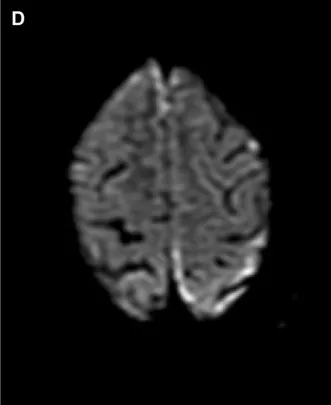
Brain magnetic resonance imaging (MRI):Rheumatoid meningitis. (D) Axial DWI sequence shows new areas of restricted diffusion in the right frontal parafalcine region along with increased volume of restricted diffusion in left parietal cortex near the vertex.
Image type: radiology (mri)